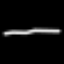
Label: line